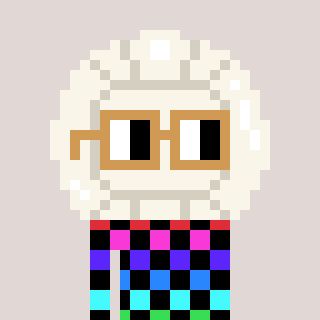
a pixel art character with square brown glasses, a volleyball-shaped head and a orange-colored body on a warm background